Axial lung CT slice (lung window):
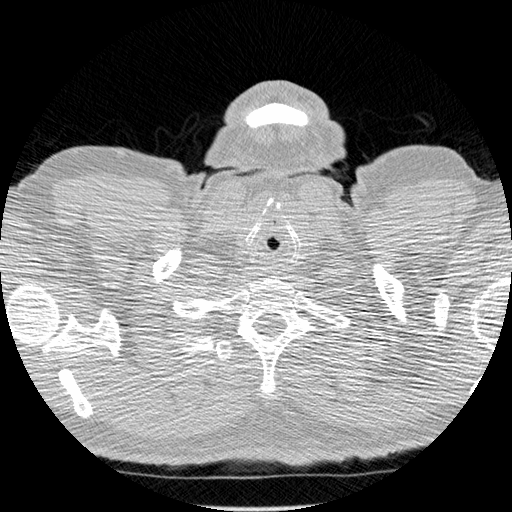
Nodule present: no